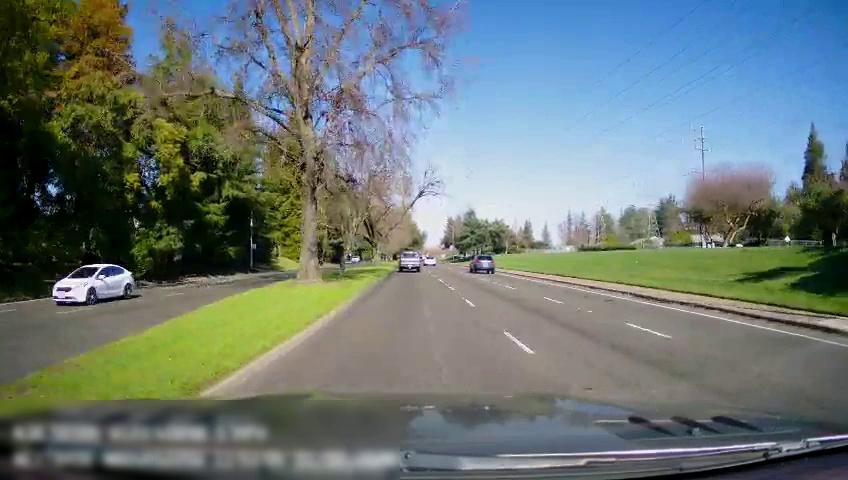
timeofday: Day
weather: Sunny
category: Drivable Space
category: Drivable Space
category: Vehicles | Car
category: Vehicles | Truck
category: Vehicles | Car
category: Vehicles | Car
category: Lanes | Current Lane
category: Lanes | Alternate Lane
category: Lanes | Alternate Lane